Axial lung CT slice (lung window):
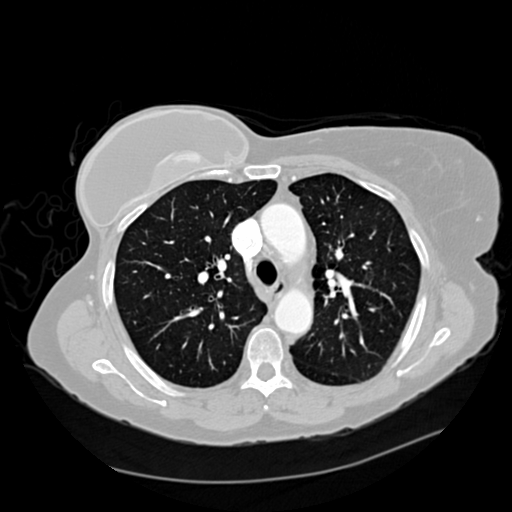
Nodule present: no